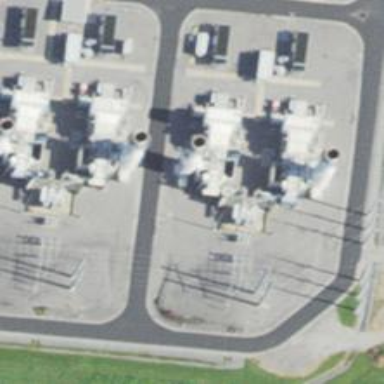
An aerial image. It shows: Gas-powered generator. It is gas turbine type generator.